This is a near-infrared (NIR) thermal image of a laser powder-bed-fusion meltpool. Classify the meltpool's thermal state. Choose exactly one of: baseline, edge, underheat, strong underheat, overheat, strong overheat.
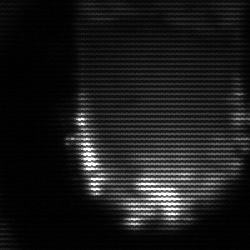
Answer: baseline